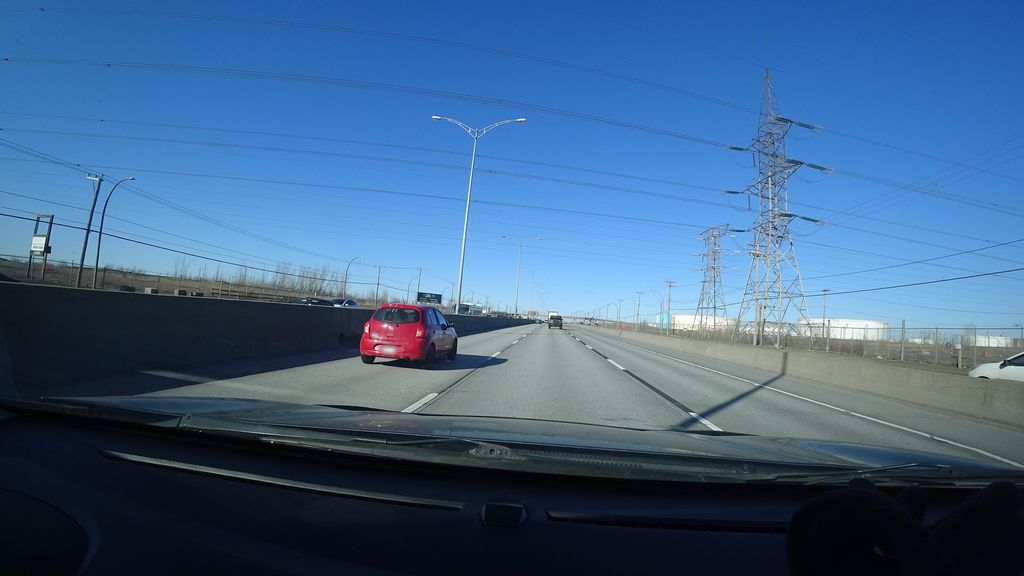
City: montreal